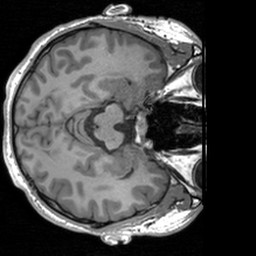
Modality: T1w
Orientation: axial
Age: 22
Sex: male
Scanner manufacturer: siemens
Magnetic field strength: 3 T
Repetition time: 1.9 s
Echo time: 0.00226 s